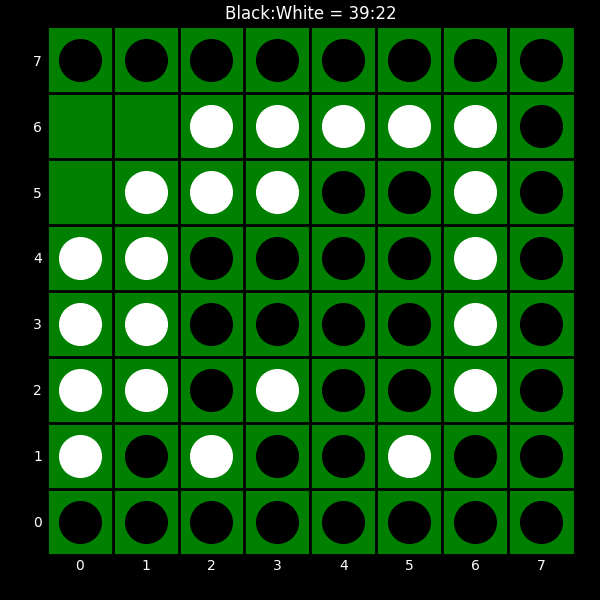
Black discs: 39
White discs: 22